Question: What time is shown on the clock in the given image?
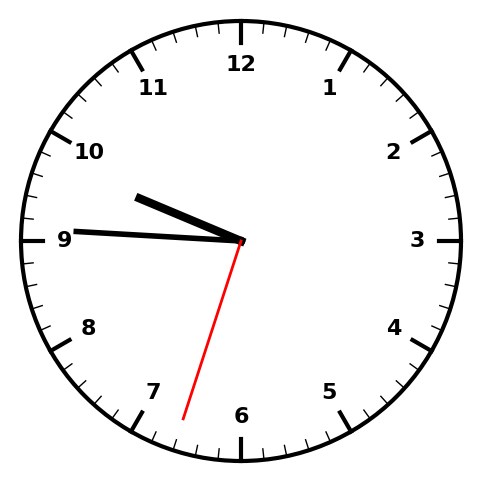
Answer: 09:45:33